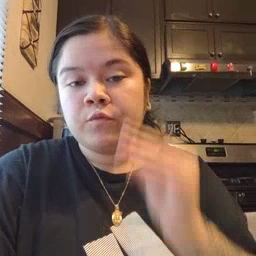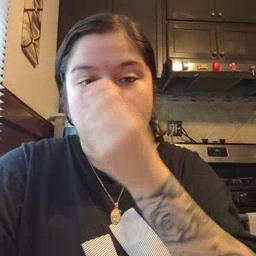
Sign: flower